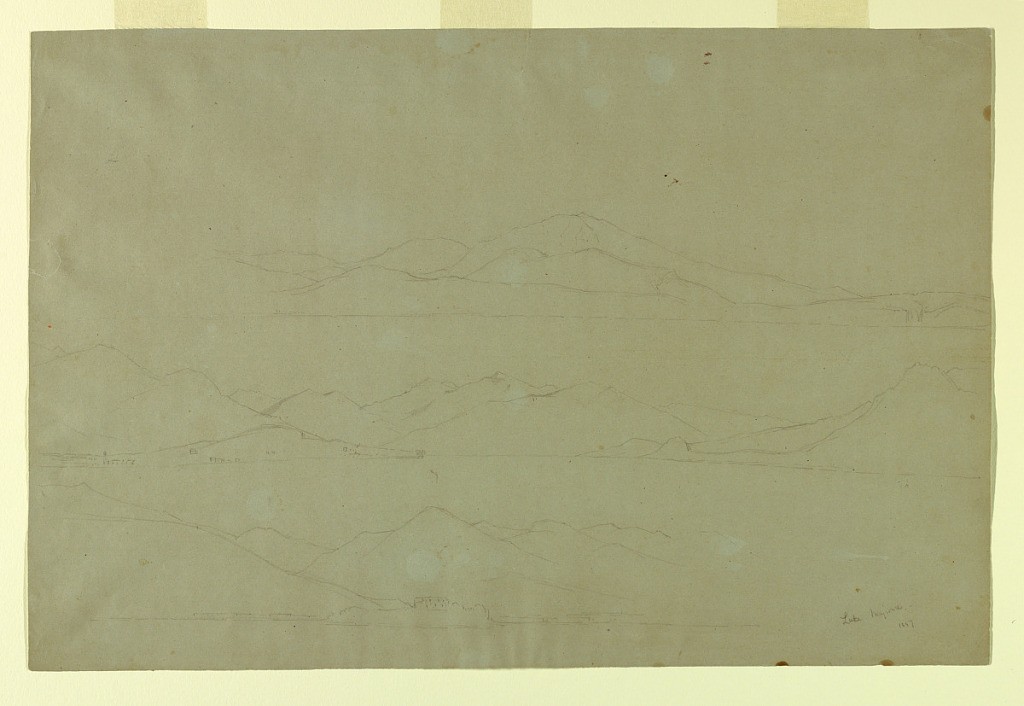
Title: Study of landscape, Lake Maggiore, Italy
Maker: William Stanley Haseltine, American, 1835–1900
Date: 1857
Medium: Graphite on paper
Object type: Drawing
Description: Sketch of a mounatin range.